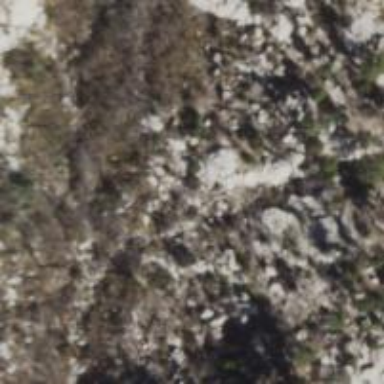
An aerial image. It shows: Landscape of bare rock.